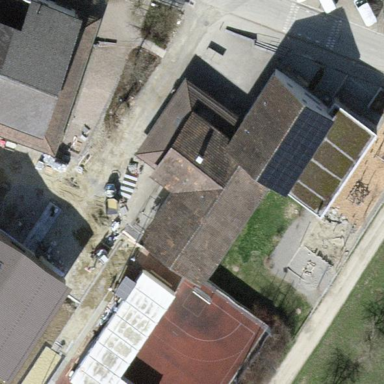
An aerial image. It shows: School building.